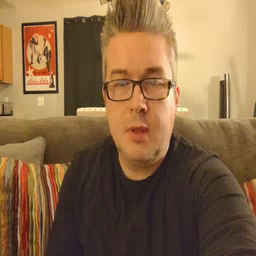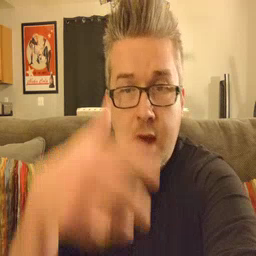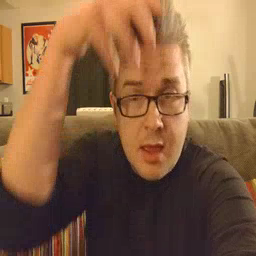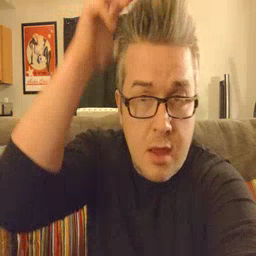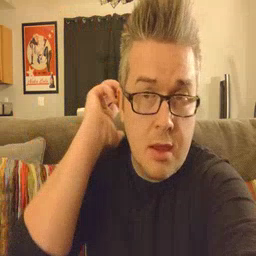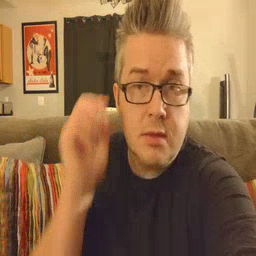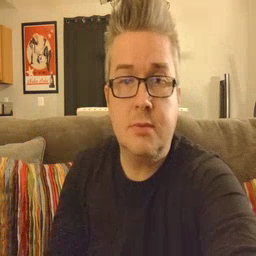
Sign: lion